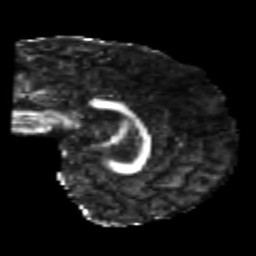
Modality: FA
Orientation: sagittal
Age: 25
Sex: female
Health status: healthy
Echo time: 0.074 s